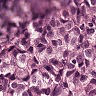
Metastatic tissue present: yes